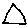
Label: triangle